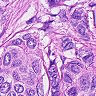
Metastatic tissue present: yes